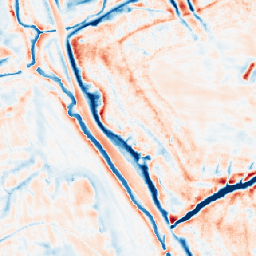
Category: edge_preserving
Decomposition family: bilateral
Decomposition parameters: d: 21
sigma_color: 75
sigma_space: 75
Upsampling method: area
Upsampling parameters: scale: 4
Upsampling scale: 4